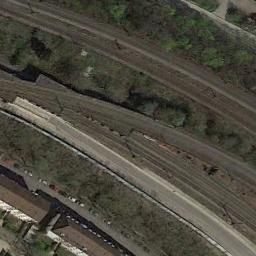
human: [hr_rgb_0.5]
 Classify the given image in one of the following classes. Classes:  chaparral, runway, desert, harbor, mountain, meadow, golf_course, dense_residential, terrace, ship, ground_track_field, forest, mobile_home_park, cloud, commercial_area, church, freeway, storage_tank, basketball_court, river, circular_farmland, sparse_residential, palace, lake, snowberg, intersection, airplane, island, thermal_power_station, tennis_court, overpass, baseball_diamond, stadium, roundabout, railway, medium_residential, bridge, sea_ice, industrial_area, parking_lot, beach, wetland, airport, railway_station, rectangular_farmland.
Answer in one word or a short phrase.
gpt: railway